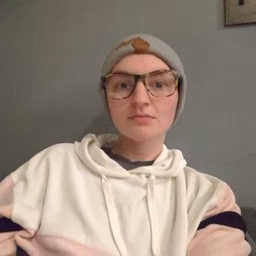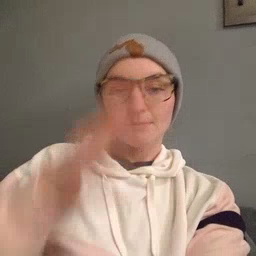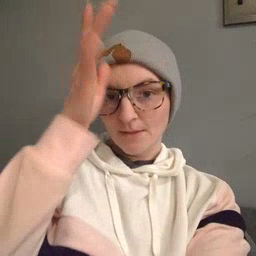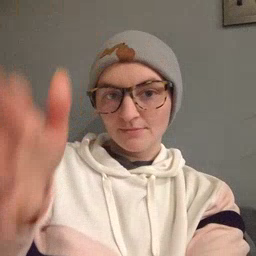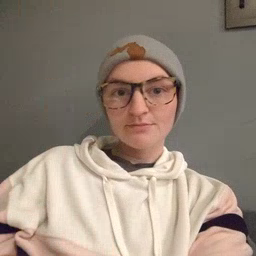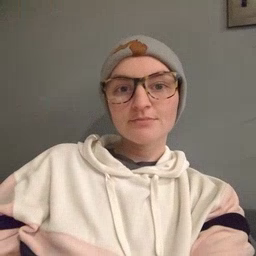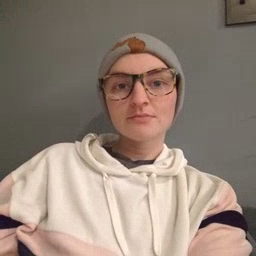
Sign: grandpa